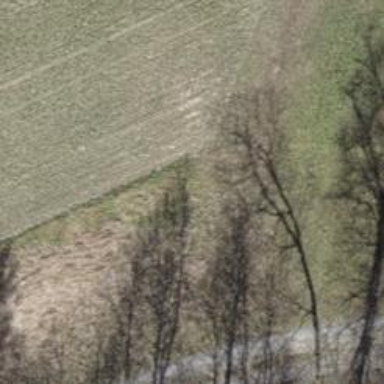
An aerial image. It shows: Grass track with grade 5 tracktype.